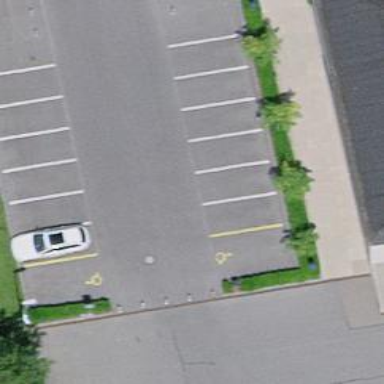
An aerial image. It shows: Parking space designated for disabled individuals.